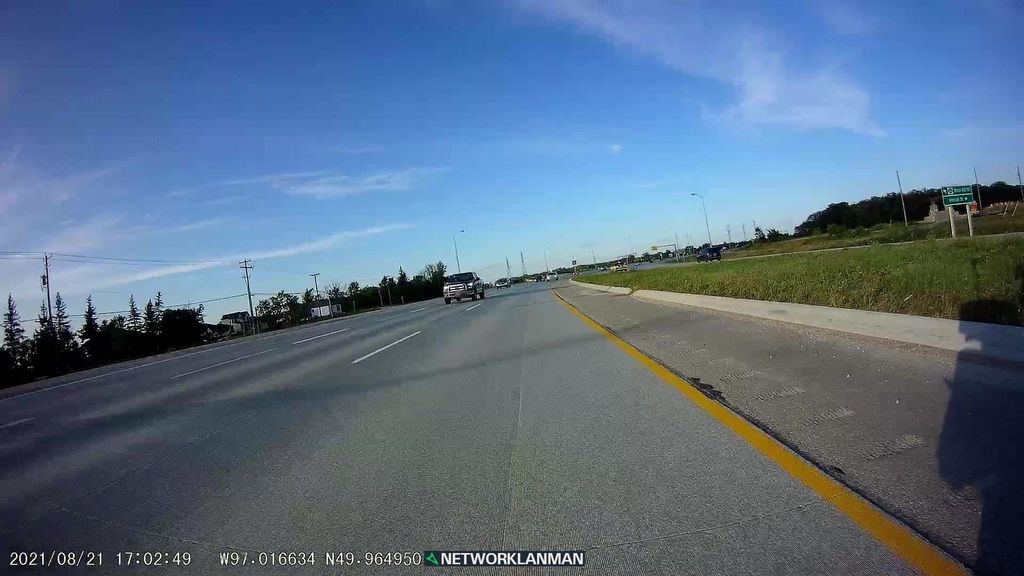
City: winnipeg